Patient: sex F, age 57
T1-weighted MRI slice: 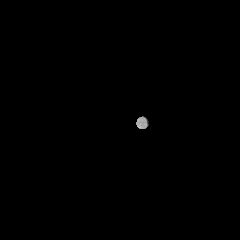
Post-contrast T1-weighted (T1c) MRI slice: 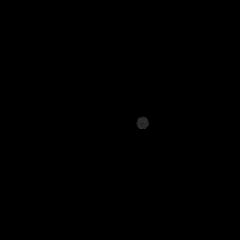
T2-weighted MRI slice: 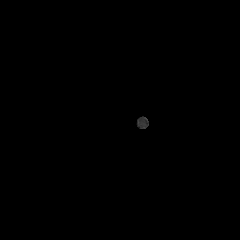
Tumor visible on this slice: no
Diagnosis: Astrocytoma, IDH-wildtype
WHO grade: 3